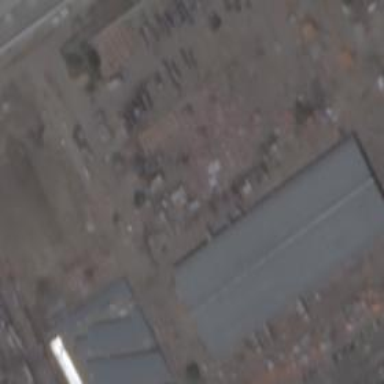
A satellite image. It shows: Building that houses greengrocer shop.